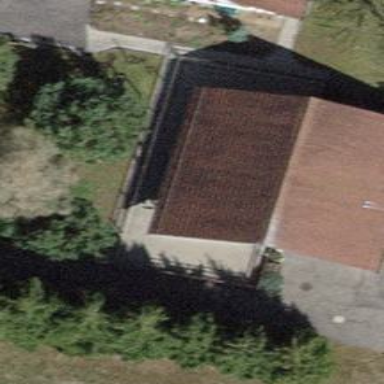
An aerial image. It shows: Gabled roof on farm auxiliary building.